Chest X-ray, AP view. Patient: 30 years old, sex M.
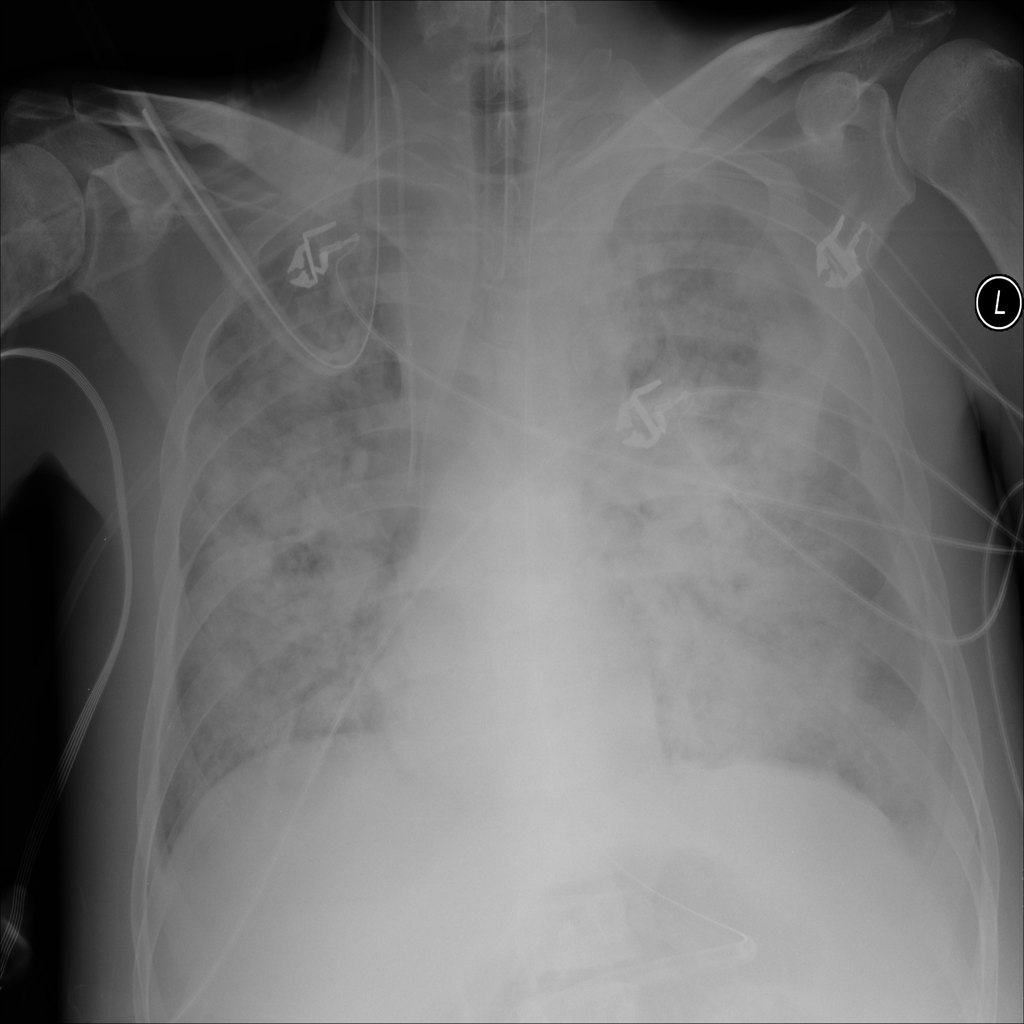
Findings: Effusion, Infiltration, Nodule, Pleural_Thickening